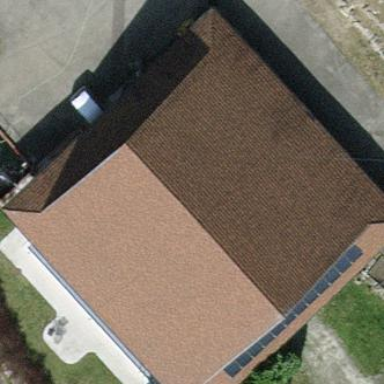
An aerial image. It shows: View of roof of building.